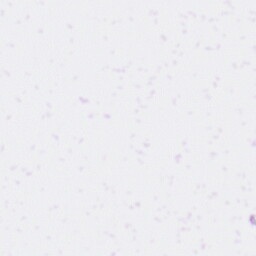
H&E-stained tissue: Skin